Question: Today I was doing a report for a course and I needed to include a figure of a contour plot of some field. I did this with matplotlib (ignore the chaotic header):
'''
import numpy as np
import matplotlib
from matplotlib import rc
rc('font',**{'family':'sans-serif','sans-serif':['Helvetica']})
## for Palatino and other serif fonts use:
#rc('font',**{'family':'serif','serif':['Palatino']})
rc('text', usetex=True)
from matplotlib.mlab import griddata
import matplotlib.pyplot as plt
import numpy.ma as ma
from numpy.random import uniform
from matplotlib.colors import LogNorm
fig = plt.figure()
data = np.genfromtxt('Isocurvas.txt')
matplotlib.rcParams['xtick.direction'] = 'out'
matplotlib.rcParams['ytick.direction'] = 'out'
rc('text', usetex=True)
rc('font', family='serif')
x = data[:,0]
y = data[:,1]
z = data[:,2]
# define grid.
xi = np.linspace(0.02,1, 100)
yi = np.linspace(0.02,1.3, 100)
# grid the data.
zi = griddata(x,y,z,xi,yi)
# contour the gridded data.
CS = plt.contour(xi,yi,zi,25,linewidths=0,colors='k')
CS = plt.contourf(xi,yi,zi,25,cmap=plt.cm.jet)
plt.colorbar() # draw colorbar
# plot data points.
plt.scatter(x,y,marker='o',c='b',s=0)
plt.xlim(0.01,1)
plt.ylim(0.01,1.3)
plt.ylabel(r'$t$')
plt.xlabel(r'$x$')
plt.title(r' Contour de $
ho(x,t)$')
plt.savefig("Isocurvas.eps", format="eps")
plt.show()
'''
where "Isocurvas.txt" is a 3 column file, which I really don't want to touch (eliminate data, or something like that, wouldn't work for me). My problem was that the figure size was 1.8 Mb, which is too much for me. The figure itself was bigger than the whole rest of the report, and when I opened the pdf it wasn't very smooth .
So , my question is :
Are there any ways of reducing this size without a sacrifice on the quality of the figure?. I'm looking for any solution, not necessarily python related.
This is the .png figure, with a slight variation on parameters. using .png you can see the pixels, which i don't like very much, so it is preferable pdf or eps.

Thank you.
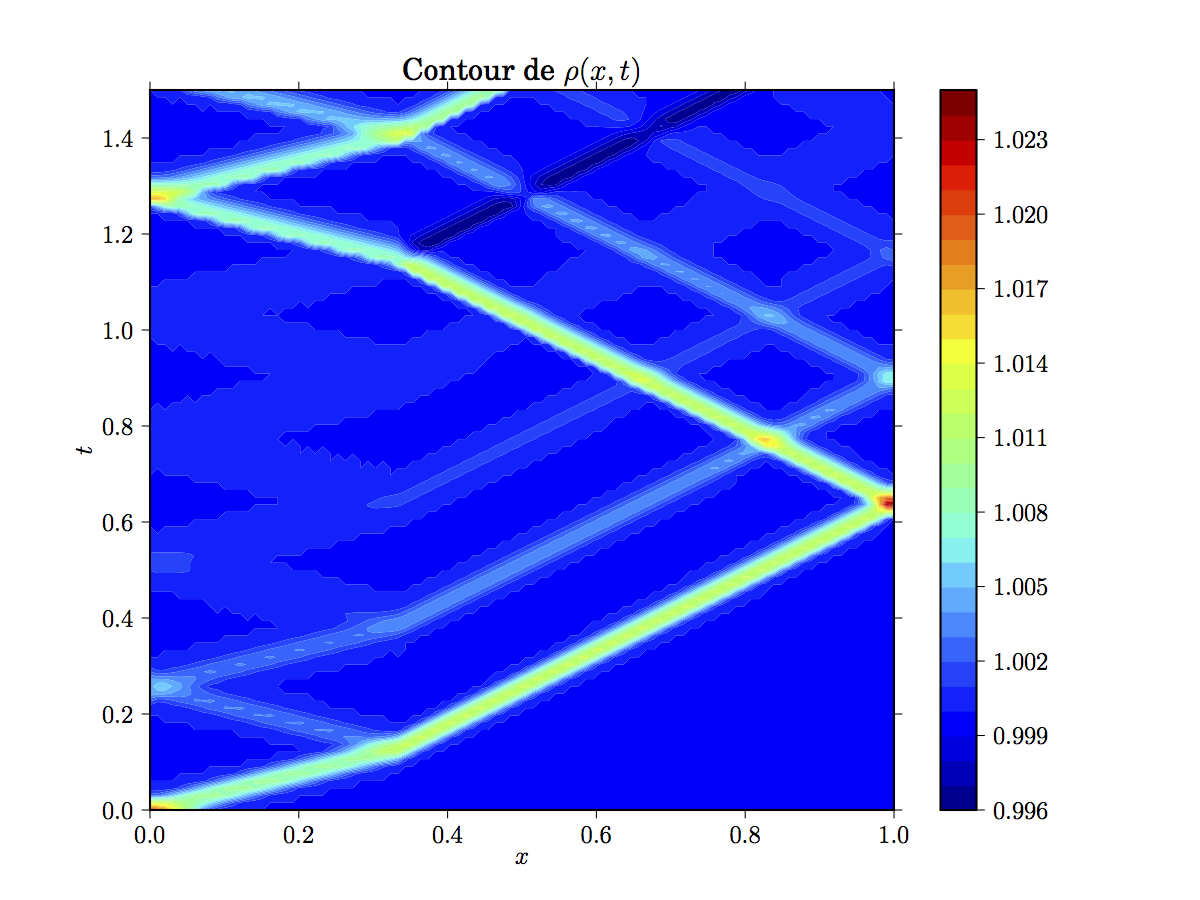
Answer: The scatter plot is what's causing your large size. Using the EPS backend, I used your data to create the figures. Here's the filesizes that I got:
- - -
In your particular example it's unclear why you want the scatter (not visible). But for future problems, you can use the 'rasterized=True' keyword on the call to 'plt.scatter' to activate a raster mode. In your example you have 12625 points in the scatter plot, and in vector mode that's going to take a bit of space.
Another trick that I use to trim down vector images from matplotlib is the following:
1. Save figure as EPS
2. Run epstopdf (available with a TeX distribution) on the resulting file
This will generally give you a smaller pdf than matplotlib's default, and the quality is unchanged. For your example, using the EPS file without the scatter, it produced a pdf with 73 Kb, which seems quite reasonable. If you really want a vector scatter command, running epstopdf on the original 1.5 Mb EPS file produced a pdf with 198 Kb in my system.